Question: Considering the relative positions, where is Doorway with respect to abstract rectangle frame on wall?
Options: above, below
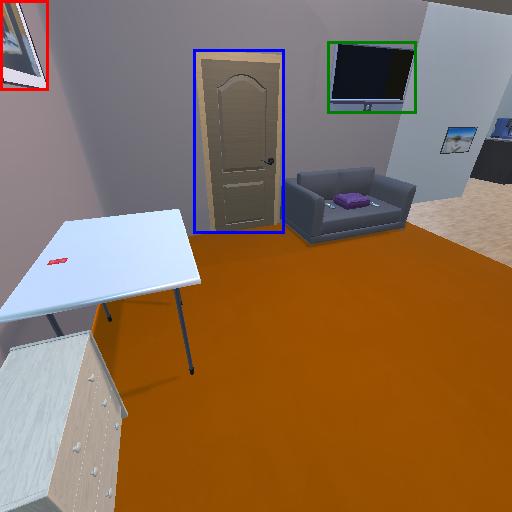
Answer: above